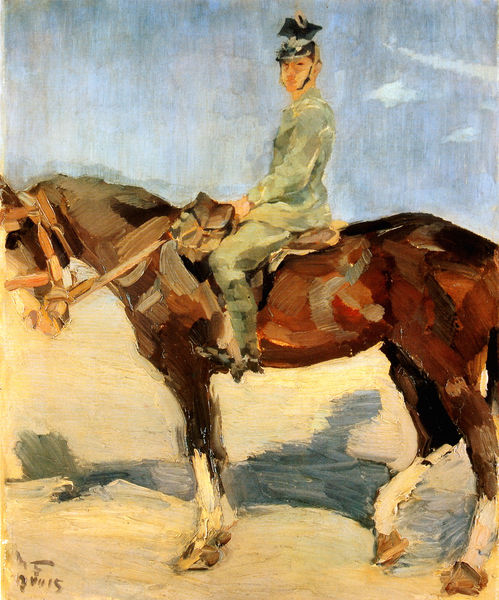
Titel: Feldgrauer Ulan
Künstler: Max Feldbauer
Standort: Süddeutschland
Institution: Privatbesitz
Schlagwörter: adler, blau, himmel, mann, schatten, wolken, grün, sand, braun, licht, schwarz, weiss, beige, signatur, öl, pferd, reiter, fesseln, hufe, sattel, zaumzeug, zügel, wüste, riemen, chapeau, geschirr, polizist, uniform, gendarm, soldat, helm, senkrecht, satteltasche, waagerecht, reittier, pickelhaube, plizist, zumzeug